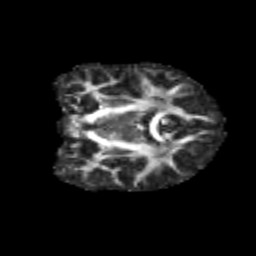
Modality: FA
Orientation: coronal
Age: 12
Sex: female
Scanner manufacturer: siemens
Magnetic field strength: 3 T
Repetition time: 3.8 s
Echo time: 0.07 s